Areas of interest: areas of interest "Home Appliance and Electronics Store"
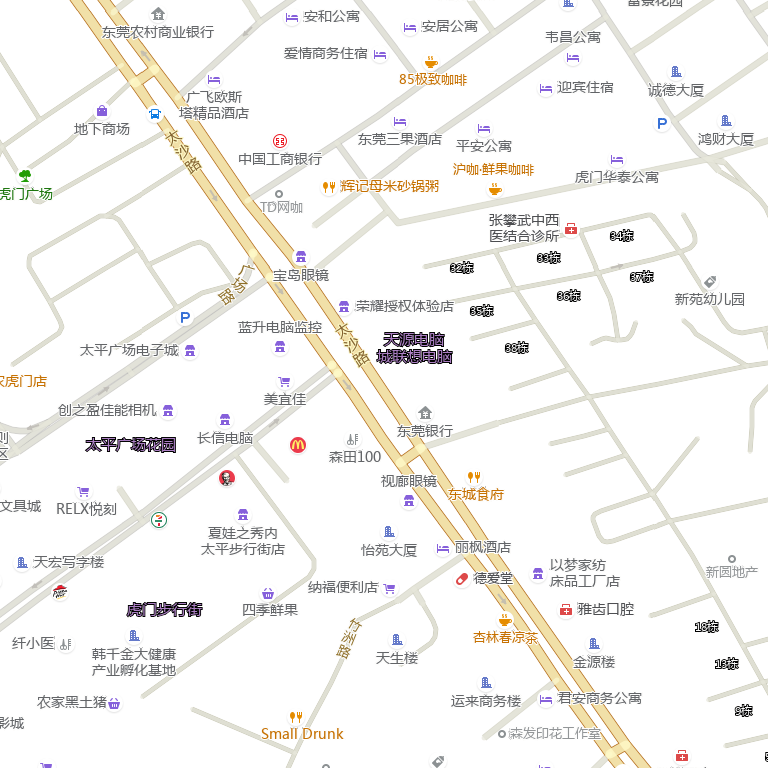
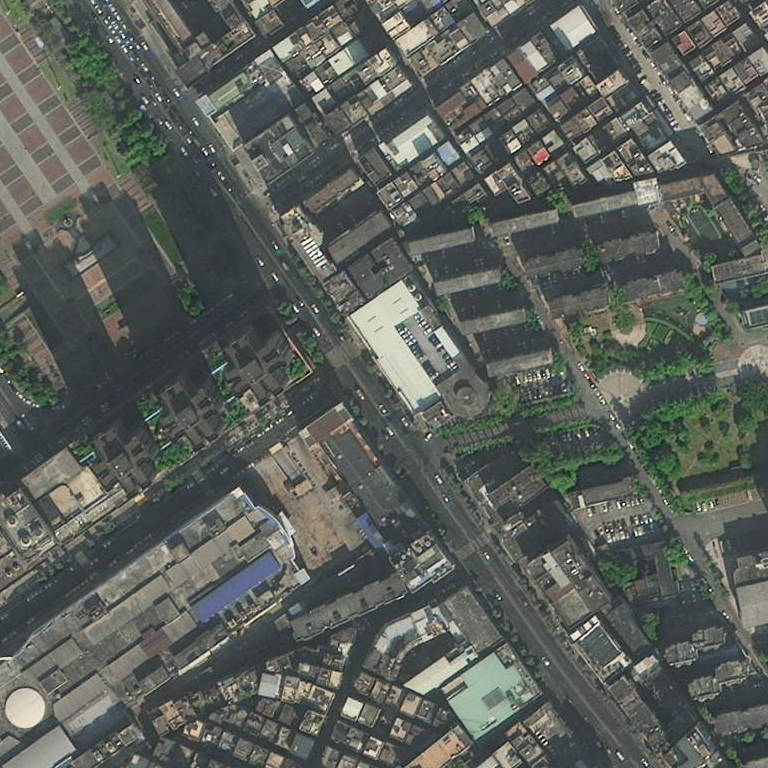